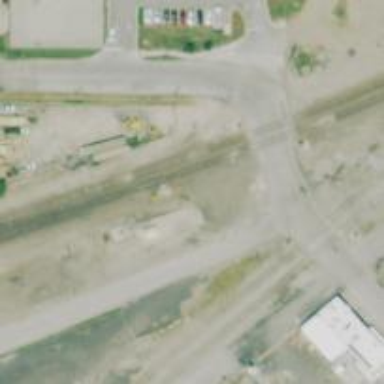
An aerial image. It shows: Railroad crossover.